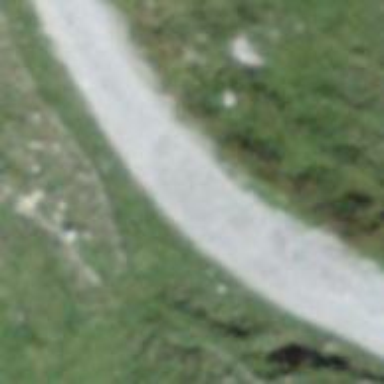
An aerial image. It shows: Downhill piste of intermediate difficulty.